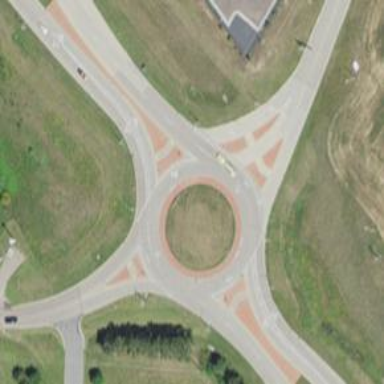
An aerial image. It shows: Primary highway intersecting roundabout.